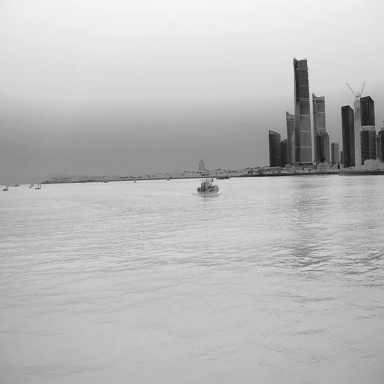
There are two bulk_carriers in the infrared image.